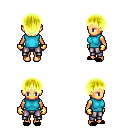
a pixel art fantasy rpg character, female body template, human, tanned skin, teal sleeveless shirt, metal pants, gold plain hairstyle, gold gloves, black slippers, four views (front, back, left, right), 2x2 character sprite sheet, small pixel art, hard edges, no anti-aliasing